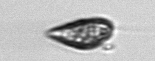
Label: Prorocentrum_triestinum